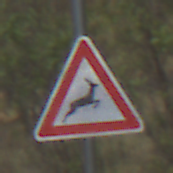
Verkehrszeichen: WildwechselLinks
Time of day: Midday
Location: Outdoor (Nature)
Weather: PartlyCloudy
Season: Autumn
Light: Natural